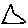
Label: triangle